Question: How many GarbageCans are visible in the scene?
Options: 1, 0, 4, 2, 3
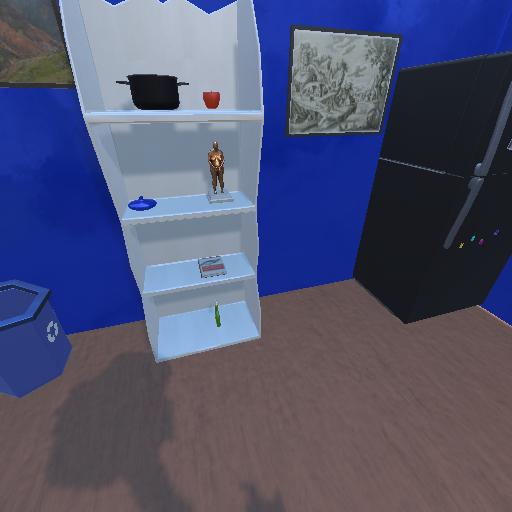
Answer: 1